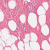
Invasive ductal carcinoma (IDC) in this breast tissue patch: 0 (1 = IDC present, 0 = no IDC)